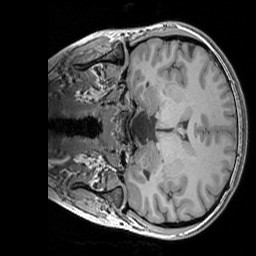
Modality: T1w
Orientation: coronal